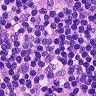
Metastatic tissue present: no